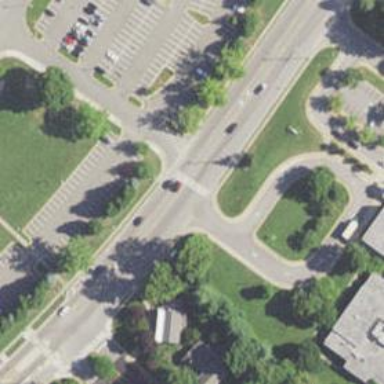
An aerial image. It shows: Footway crossing with marked asphalt surface.